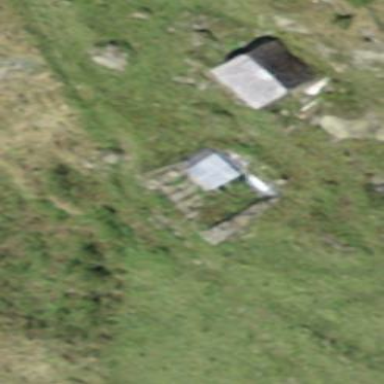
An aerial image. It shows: Historic building now in ruins.